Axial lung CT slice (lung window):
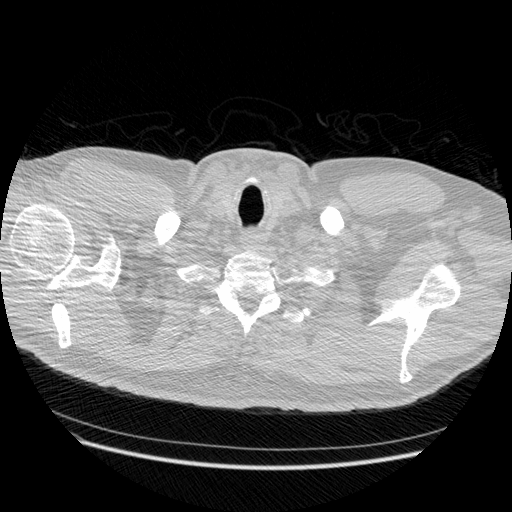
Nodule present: no